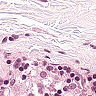
Metastatic tissue present: no